Field crop: maize
Growth stage: 1
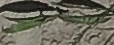
Species: sorghum